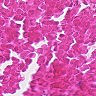
Metastatic tissue present: no